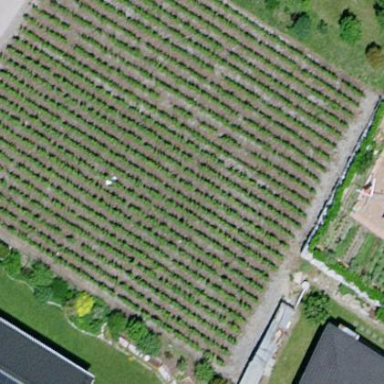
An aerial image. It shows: Vineyard growing grapes.